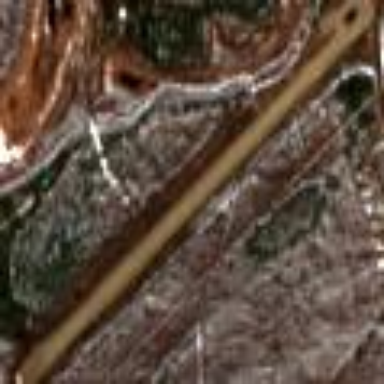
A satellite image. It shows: Runway in airport area.